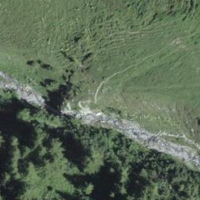
EUNIS habitat code: 23
Species observed at this site:
Euphorbia cyparissias